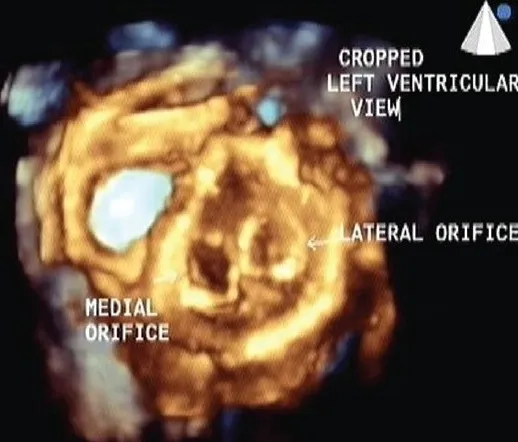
En-face ventricular view demonstrating separate chordal insertion for each orifices.
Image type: radiology (ultrasound)